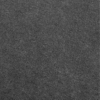
Label: dusty